Question: I currently have a row of buttons that are all next to each other in an inline-block under the class "member actions". I would like to rearrange the order of these buttons. Also I would like to add a small icon to the left of these. Any ideas on how to accomplish this? Here's the code:
'''
.member_actions {
padding: 0px 0px 0px 96px;
}
.member_actions .send_gift a{
display: inline-block;
border-style: solid;
border-width: 1px 1px 1px 1px;
border-color: #6c829b;
line-height: 21px;
height: 22px;
padding: 0px 8px 0px 8px;
margin: 0px 2px 0px 0px;
background: image(btn_bg_red_big.png) repeat-x top left #c62800;
color: #fff;
border-radius: 2px;
-webkit-border-radius: 2px;
-moz-border-radius: 2px;
}
.member_actions .block_profile a{
position: absolute;
float: left;
border-style: solid;
border-width: 1px 1px 1px 1px;
border-color: #6c829b;
line-height: 21px;
height: 22px;
padding: 0px 8px 0px 8px;
margin: 0px 2px 0px 0px;
background: image(btn_small_red.jpg) repeat-x top left #8ea3be;
color: #fff;
border-radius: 2px;
-webkit-border-radius: 2px;
-moz-border-radius: 2px;
}
.member_actions .send_message a{
display: inline-block;
border-style: solid;
border-width: 1px 1px 1px 1px;
border-color: #6c829b;
line-height: 21px;
height: 22px;
padding: 0px 8px 0px 8px;
margin: 0px 2px 0px 0px;
background: image(btn_bg_red_big.png) repeat-x top left #c62800;
color: #fff;
border-radius: 2px;
-webkit-border-radius: 2px;
-moz-border-radius: 2px;
}
.member_actions .send_friend_request a, .member_actions .send_profile a, .member_actions .bookmark a {
display: inline-block;
border-style: solid;
border-width: 1px 1px 1px 1px;
border-color: #6c829b;
line-height: 21px;
height: 22px;
padding: 0px 8px 0px 8px;
margin: 0px 2px 0px 0px;
background: image(btn_small_red.jpg) repeat-x top left #8ea3be;
color: #fff;
border-radius: 2px;
-webkit-border-radius: 2px;
-moz-border-radius: 2px;
}
'''
Also a screenshot so that you can visualize it. Thanks!
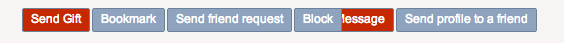
Answer: If you want to rearrange the '.member_actions' buttons you can add 'position: absolute' to the class, then use '.member_actions:nth-child(1)', '.member_actions:nth-child(2)' and so on and add 'left: -50px' to position element 50 pixels to the left, or 'left: 50px' to position element 50 pixels to the right. See sample <URL>
To add a small icon, again use '.member_actions:nth-child(n)' , where n is 1, 2, 3 etc. to target specific element, add 'background: url("path_to_img.png") 0 0 no-repeat;' --> 0 pixels from the left, 0 from the top, and add 'padding-left: 40px' assuming 40px is the width of your image, if not change the value accordingly. This will drop the background image left from the text and add padding to the text, so it doesn't overlap the image.